Field crop: tomato
Growth stage: 1
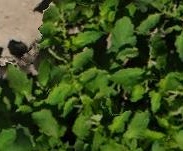
Species: tomato